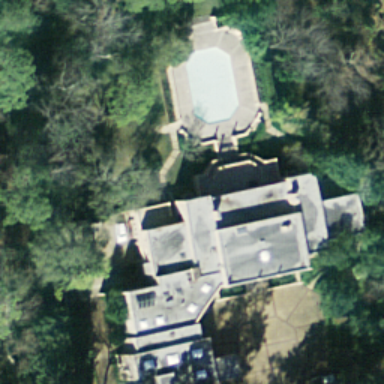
A villa is surrounded by lush plamts in the sparse residential area .